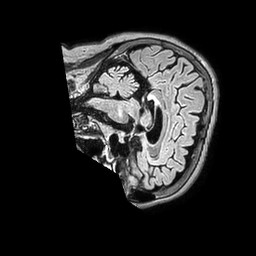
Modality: FLAIR
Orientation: sagittal
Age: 62
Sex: female
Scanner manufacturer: philips
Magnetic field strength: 1.5 T
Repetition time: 4.8 s
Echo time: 0.3 s